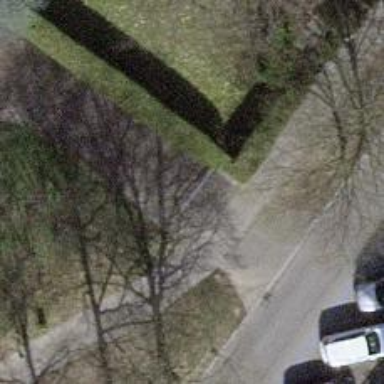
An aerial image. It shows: Lift gate barrier.